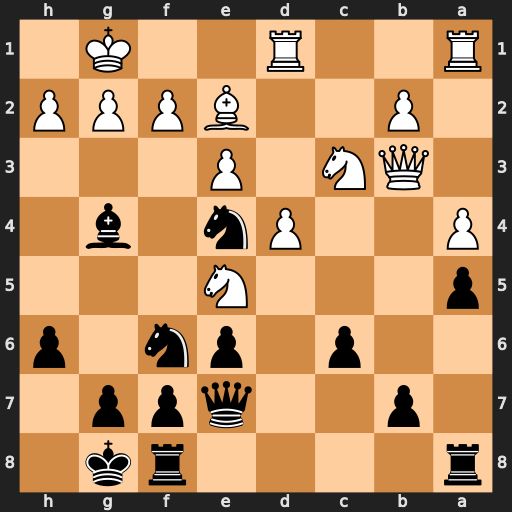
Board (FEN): r4rk1/1p2qpp1/2p1pn1p/p3N3/P2Pn1b1/1QN1P3/1P2BPPP/R2R2K1
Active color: b
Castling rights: -
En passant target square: -
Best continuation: Nxc3 Bxg4 Nxd1